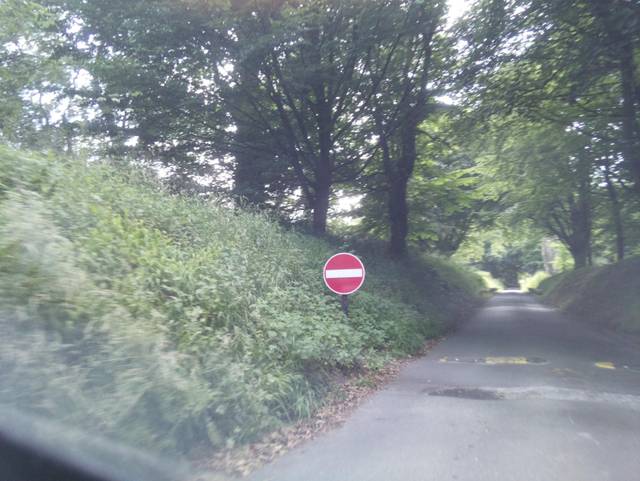
Region: United Kingdom
Coordinates: 51.27, 0.5395